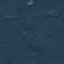
Label: Forest